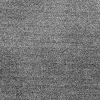
Atmospheric dust classification: dusty